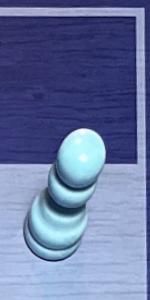
Label: Pawn_White